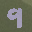
Label: 9